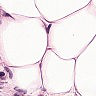
Metastatic tissue present: no